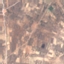
Land use / land cover class: PermanentCrop